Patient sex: F
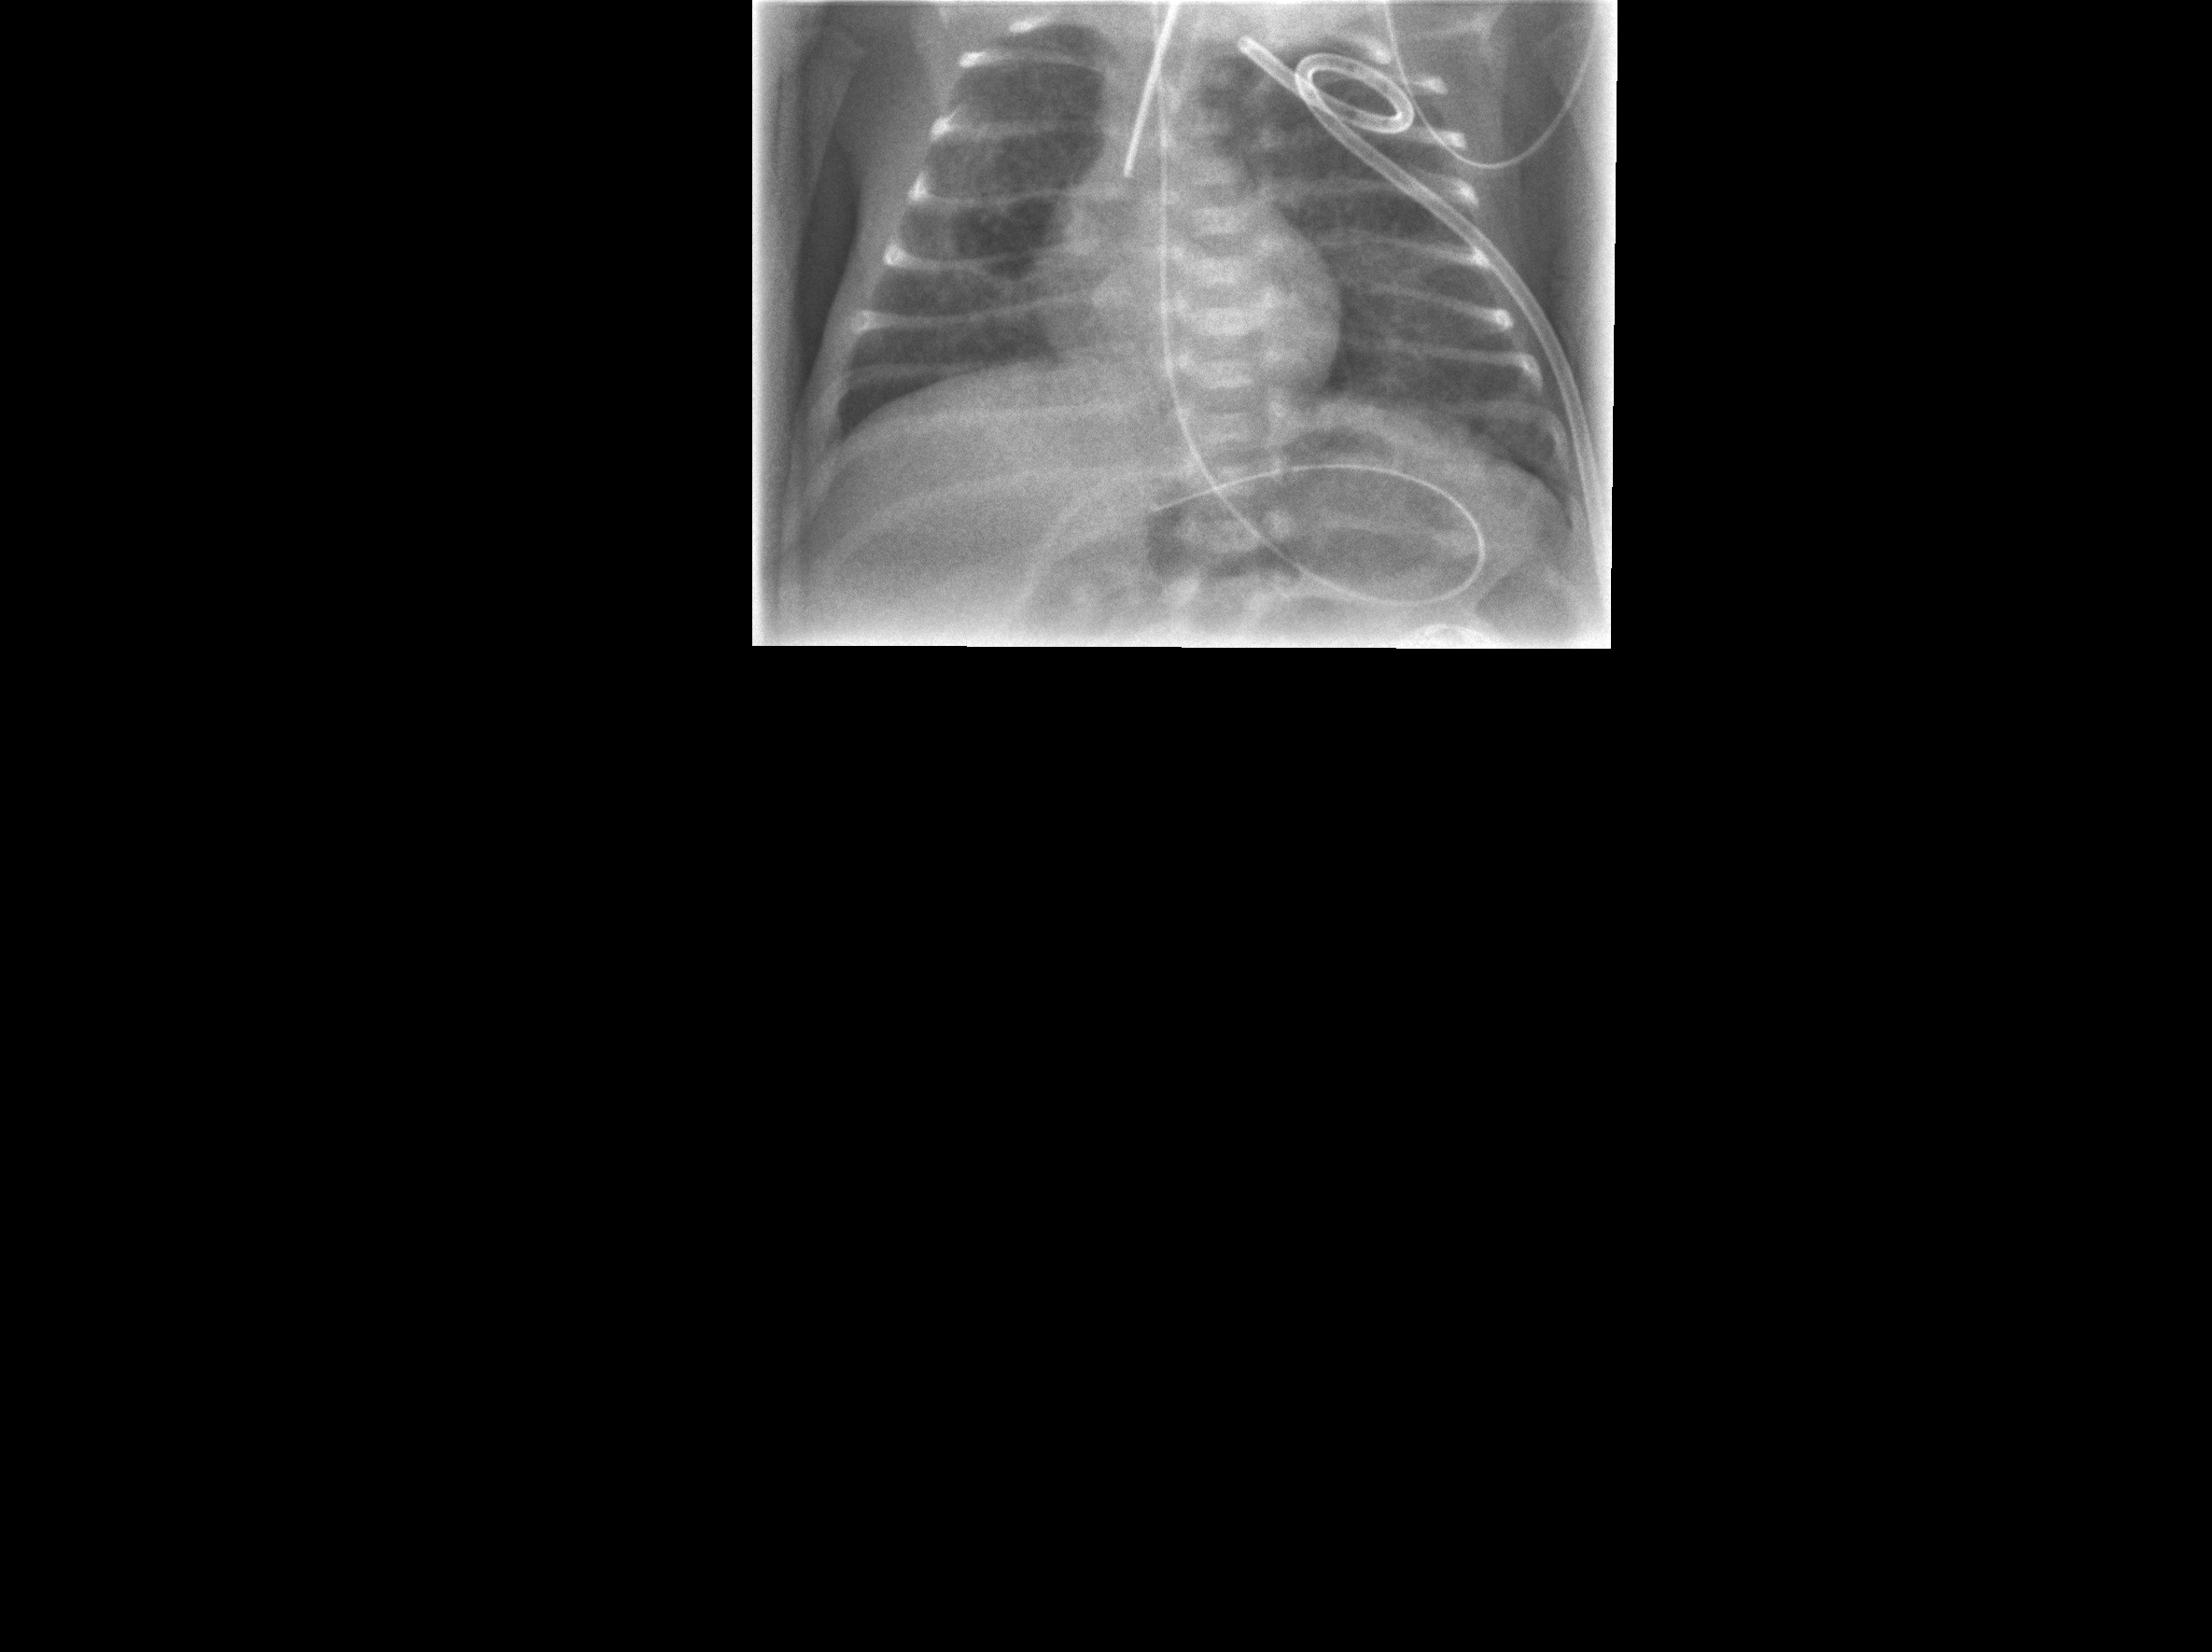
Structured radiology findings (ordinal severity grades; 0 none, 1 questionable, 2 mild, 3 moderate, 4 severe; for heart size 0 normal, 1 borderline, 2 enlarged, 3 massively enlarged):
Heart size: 0
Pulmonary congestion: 0
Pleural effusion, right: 0
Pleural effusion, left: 0
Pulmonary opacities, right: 2
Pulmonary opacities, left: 2
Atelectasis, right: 0
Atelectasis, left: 0